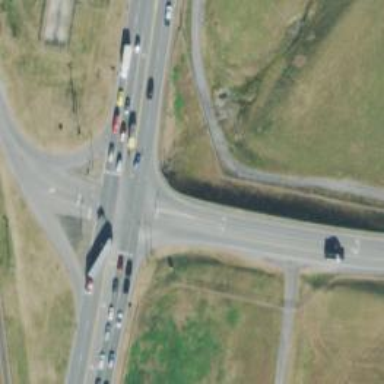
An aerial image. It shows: Primary link highway.